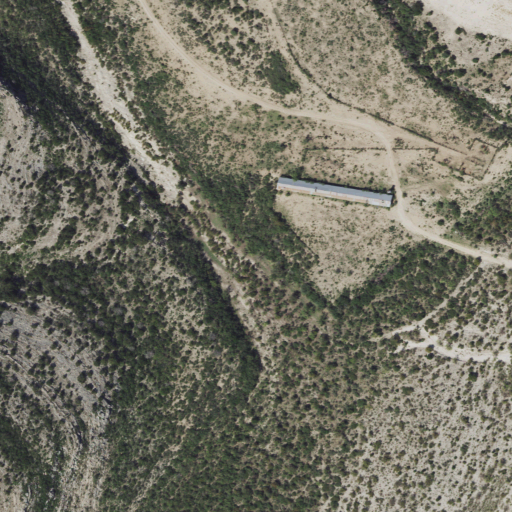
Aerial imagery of valley in Texas named Picky Pear Canyon containing shrub, barren land, and low intensity development